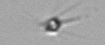
Label: Calciopappus